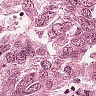
Metastatic tissue present: yes